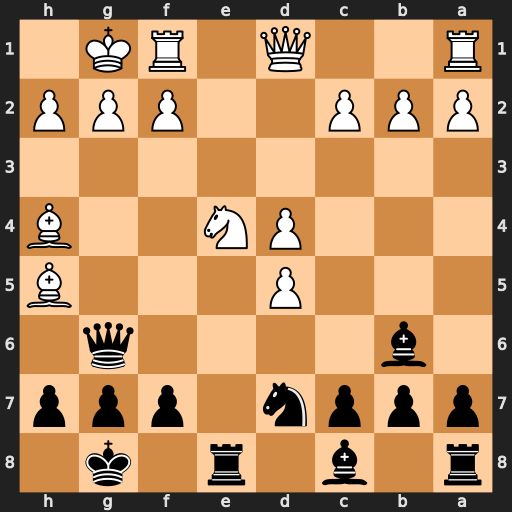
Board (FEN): r1b1r1k1/pppn1ppp/1b4q1/3P3B/3PN2B/8/PPP2PPP/R2Q1RK1
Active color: b
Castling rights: -
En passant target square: -
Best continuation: Qxe4 Re1 Qxe1+ Qxe1 Rxe1+